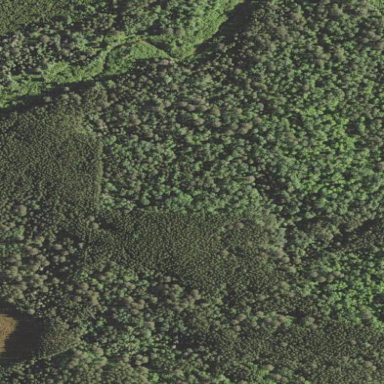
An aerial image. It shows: Evergreen forest with needle-leaved trees.